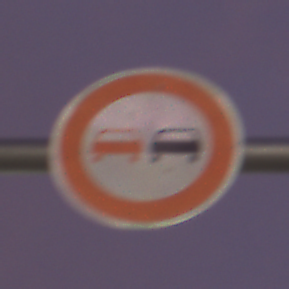
Verkehrszeichen: Ueberholverbot
Umgebung: Outdoor, Urban
Tageszeit: SunriseSunset
Wetter: PartlyCloudy
Licht: Artificial
Jahreszeit: NotSpecified
Kontrast: HighContrast